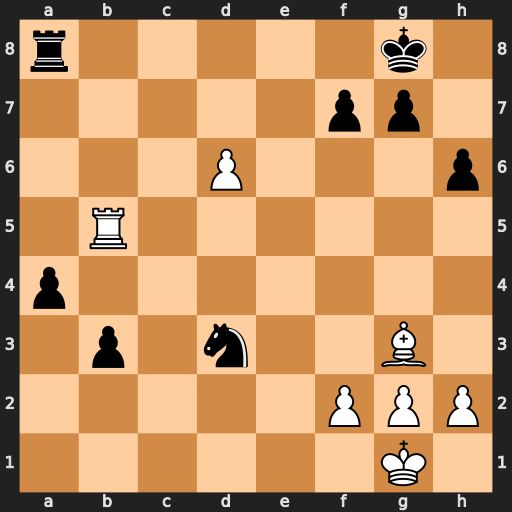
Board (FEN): r5k1/5pp1/3P3p/1R6/p7/1p1n2B1/5PPP/6K1
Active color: w
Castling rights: -
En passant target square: -
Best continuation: d7 Nc5 Rxc5 b2 Rb5